Question: What is the value of the measurement in the image?
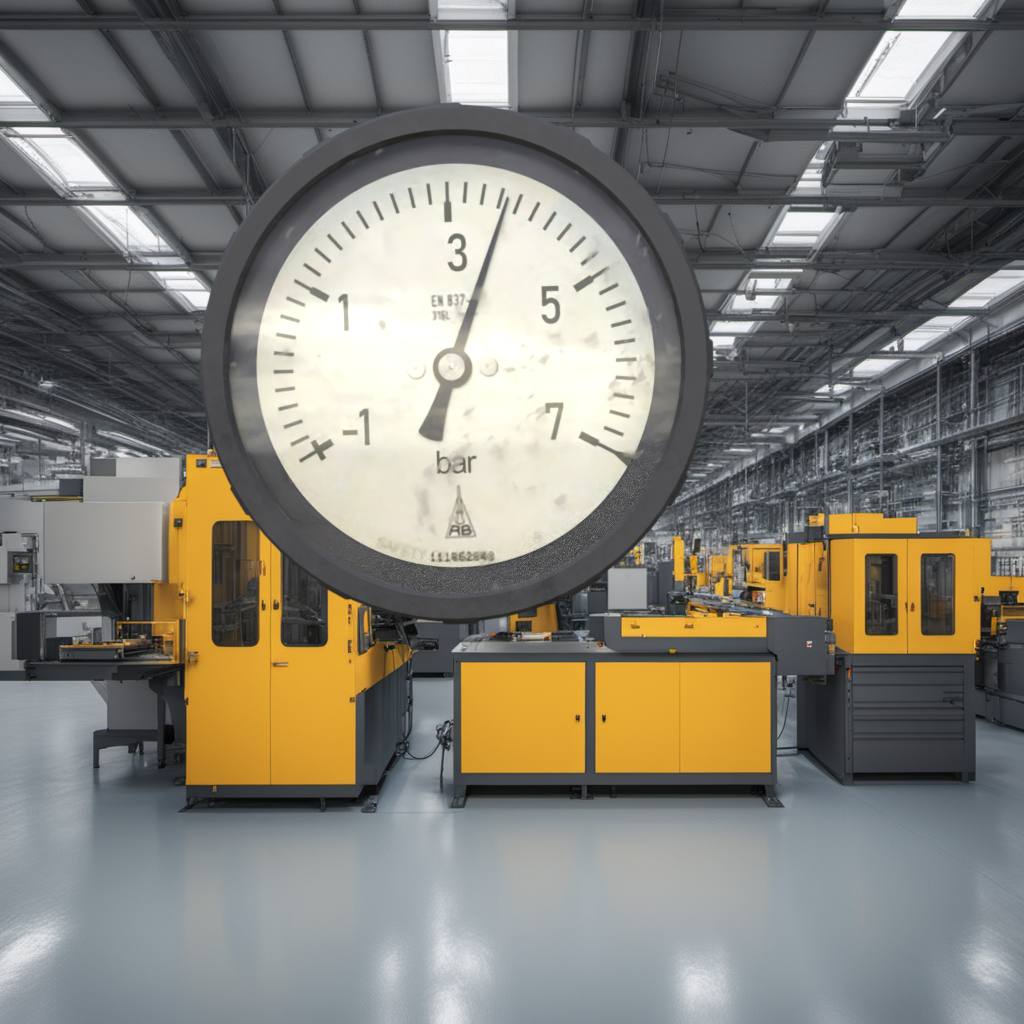
Answer: The result is 3.67
Question: What is the range of the measurement shown in the image?
Answer: The range is from -1 to 7
Question: What is the minimum and maximum value range of this measurement?
Answer: The minimum value is -1 and the maximum value is 7